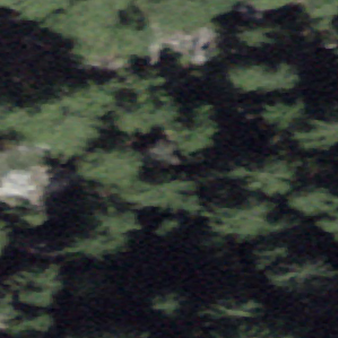
Label: bouldering_area